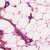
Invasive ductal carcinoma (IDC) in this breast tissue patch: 0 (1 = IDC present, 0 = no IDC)